Question: I'm completely new at this and I'm trying to use VS2013 and C++ and loosely follow "Ivor Horton's Beginning Visual C++ 2010" to figure out how windows form apps and dialogs work. I seem to be miserably failing at figuring out something that should be extremely simple.
I've made a form, 'MyForm', added a button to it, 'IDD_DIALOG1'.
I also created a dialog, 'MyFirstDialog'.
I want to be able to launch 'MyFirstDialog' when I click on 'IDD_DIALOG1'.
The book talks about event handlers, but I can't seem to find a way to get to any, so instead I have been trying to add code in the 'button1_Click' function in 'MyForm.h':
'''
private: System::Void button1_Click(System::Object^ sender, System::EventArgs^ e) {
MyFirstDialog dlg;
dlg.DoModal();
}
'''
However, this completely breaks my program, with an assertion failure:

I've looked online but I wasn't able to figure it out at all...
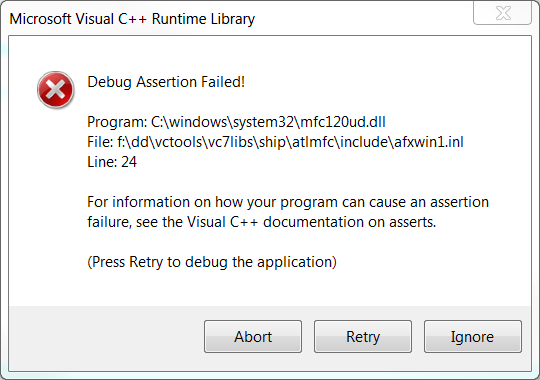
Answer: OK, so I believe @The Forest And The Trees is right in his comment above, and WinForms don't work well with MFC.
I am switching over to pure MFC now.